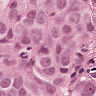
Metastatic tissue present: yes